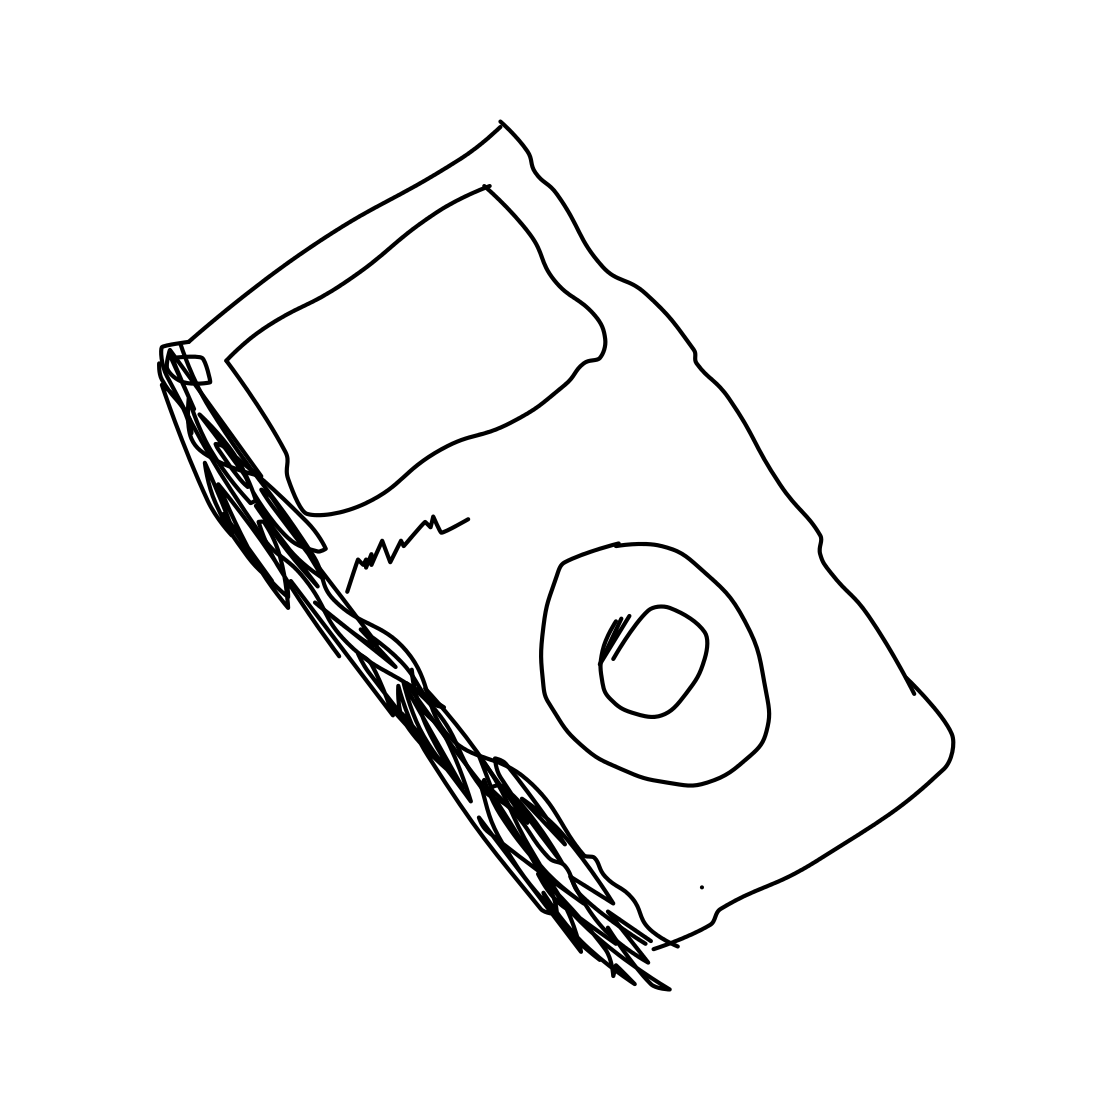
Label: ipod